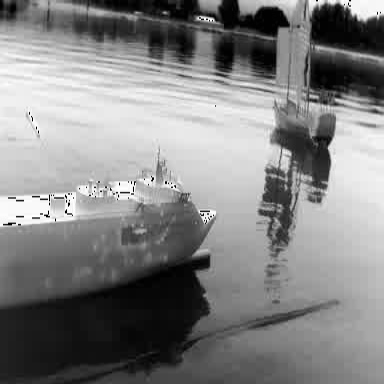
There is a container_ship in the infrared image.